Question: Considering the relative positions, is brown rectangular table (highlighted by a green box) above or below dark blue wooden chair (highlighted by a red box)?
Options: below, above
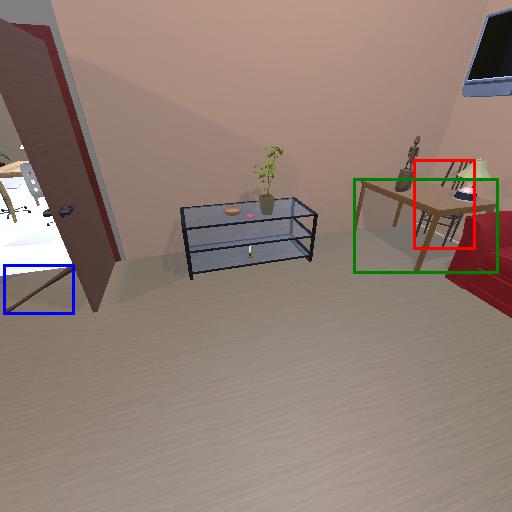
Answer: below